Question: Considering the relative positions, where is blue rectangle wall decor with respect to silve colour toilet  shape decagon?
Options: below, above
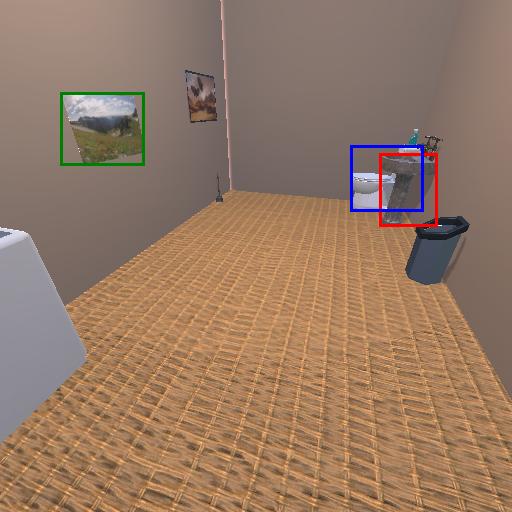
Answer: below